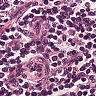
Metastatic tissue present: no